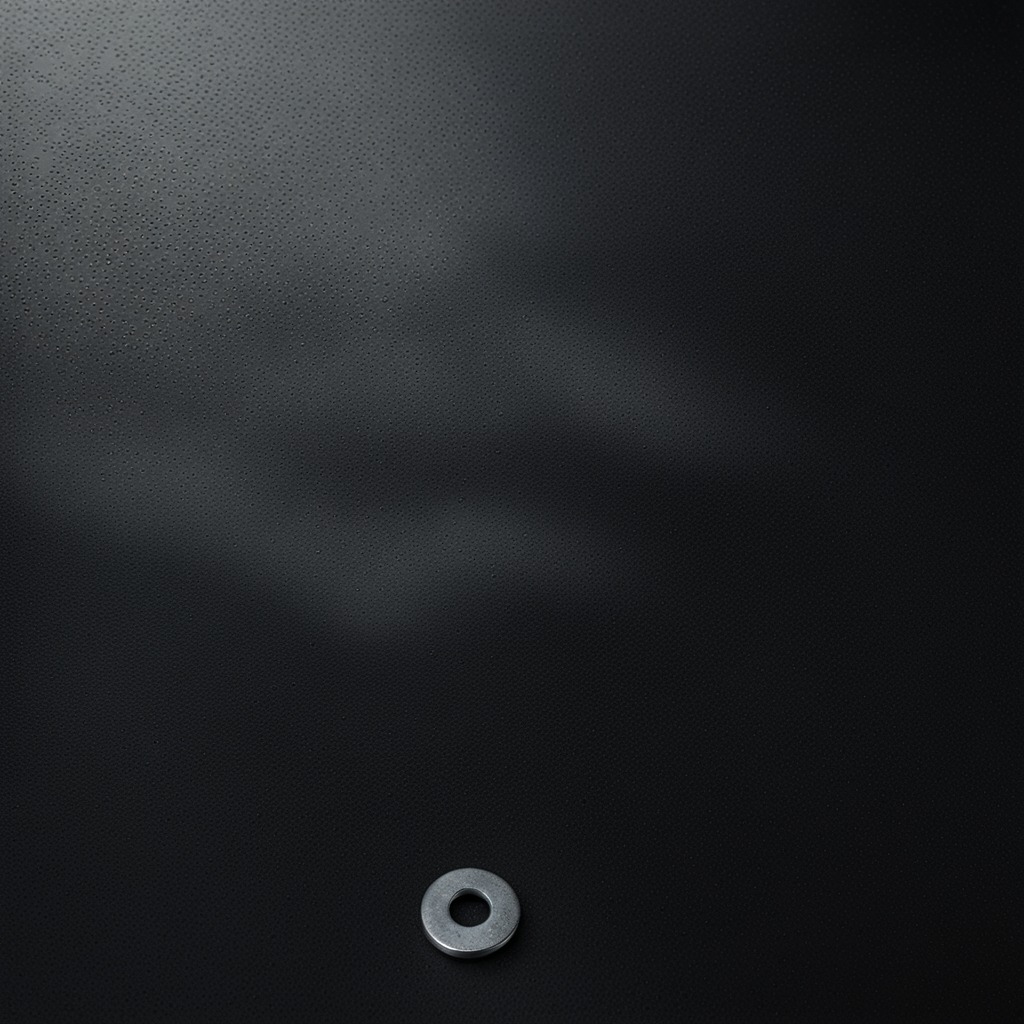
A flat metal washer lying on the clean granite tabletop